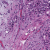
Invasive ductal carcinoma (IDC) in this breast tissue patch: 1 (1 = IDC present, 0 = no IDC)